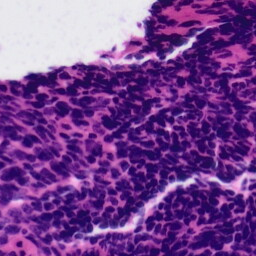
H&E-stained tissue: Tonsil